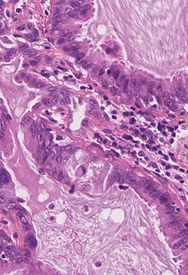
Tumor epithelial tissue: yes
Tumor-associated stroma tissue: yes
Normal tissue: no